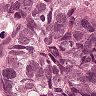
Metastatic tissue present: yes